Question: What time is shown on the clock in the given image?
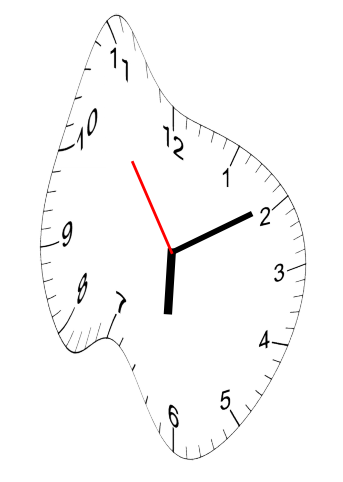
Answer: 06:09:54